Question: <URL>.
It has synchronized my local repository perfectly. Unfortunately, when I have typed the bickbucket git url, it has produced the following error:
'''
git -c color.ui=false -c core.quotepath=false -c core.pager=cat -c credential.helper="C:/Documents and Settings/ch/Datos de programa/npm/node_modules/ungit/bin/credentials-helper 0" ls-remote --tags prototype-towunderlist2
'''
. The error is
'''
Error: Command failed: C:/Documents and Settings/ch/Datos de programa/npm/node_modules/ungit/bin/credentials-helper 0 get: C:/Documents: No such file or directory
fatal: could not read Password for 'https://chelder86@bitbucket.org': No such file or directory
'''
It looks a Windows issue for me, so I have published it in stackoverflow instead the <URL>.
---
. I have found out how to get by, but I got another error:
'''
fatal: Authentication failed for 'https://chelder86@bitbucket.org/chelder86/prototype-towunderlist2.git/'
'''
To get by, I did the following. I opened a new cmd (command line). I went into the repository directory. I typed the same command but as follows:
Instead:
'''
"C:/Documents and Settings/ch/Datos de programa/npm/node_modules/ungit/bin/credentials-helper 0"
'''
I typed:
'''
"C:/'Documents and Settings'/ch/'Datos de programa'/npm/node_modules/ungit/bin/credentials-helper 0"
'''
Then, a form appeared in the browser to wrote my username and password. I wrote them, and the new error appeared in the command line (not in the user interface of the browser).
Screenshot:

---
: the line where is generated the path '"C:/Documents and Settings/ch/Datos de programa/npm/node_modules/ungit/bin/credentials-helper 0"' is located in 'C:\Documents and Settings\ch\Datos de programa\npm\node_modules\ungit\source\git-api.js'. It is:
'''
function credentialsOption(socketId) {
var credentialsHelperPath = path.resolve(__dirname, '..', 'bin', 'credentials-helper').replace(/\\/g, '/');
return '-c credential.helper="' + credentialsHelperPath + ' ' + socketId + '" ';
}
'''
I'm not a Javascript expert, so I need some time to find out how to build the correct path...
---
: the temporal fix of the code of UPDATE 2 is the following:
[It is a fix, so I wrote it as an answer instead]
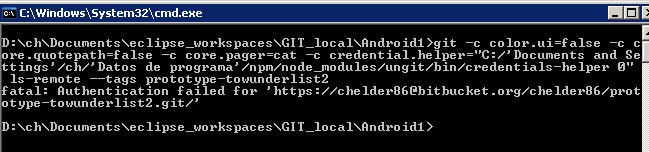
Answer: The of the code of is the following:
'''
function credentialsOption(socketId) {
var credentialsHelperPath = path.resolve(__dirname, '..', 'bin', 'credentials-helper').replace(/\/g, '/');
var botchedFix1 = '-c credential.helper="' + credentialsHelperPath + ' ' + socketId + '" ';
var botchedFix2 = botchedFix1.replace("Documents and Settings","'Documents and Settings'");
botchedFix2 = botchedFix2.replace("Datos de programa","'Datos de programa'");
return botchedFix2;
}
'''
Then, if I click on Fetch Nodes from prototype-towunderlist2 in the user interface of the internet browser (Firefox), I can enter my username and password. :
Command
'''
git -c color.ui=false -c core.quotepath=false -c core.pager=cat -c credential.helper="C:/'Documents and Settings'/ch/'Datos de programa'/npm/node_modules/ungit/bin/credentials-helper 0" ls-remote --tags prototype-towunderlist2
'''
Error
'''
Error: Command failed: fatal: Authentication failed for 'https://chelder86@bitbucket.org/chelder86/prototype-towunderlist2.git/'
'''
, if you copy and paste the (command line), it seems . .
Feel free to improve my ugly solution!